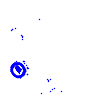
Particle: electron